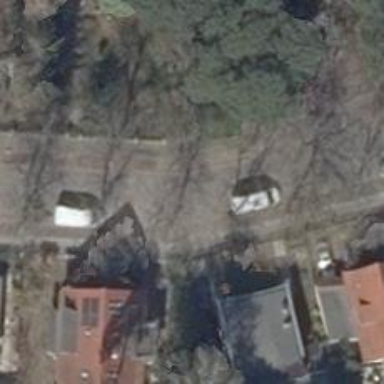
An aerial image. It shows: Residential road with separate sidewalks on both sides.